Field crop: tomato
Growth stage: 1
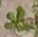
Species: portulaca